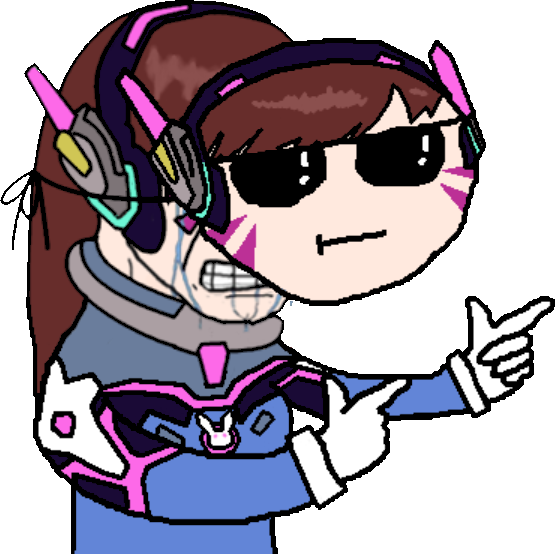
Label: 5_Crying_Wojak